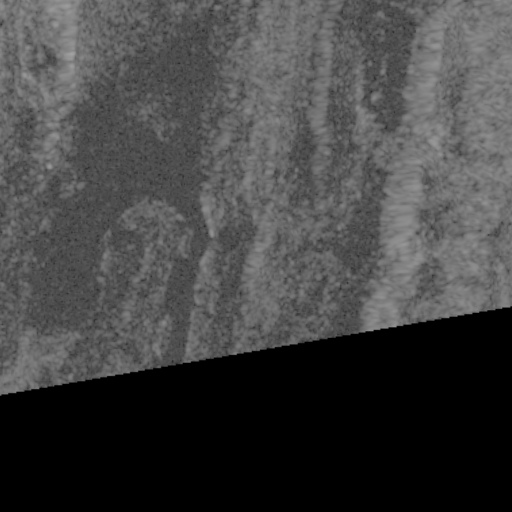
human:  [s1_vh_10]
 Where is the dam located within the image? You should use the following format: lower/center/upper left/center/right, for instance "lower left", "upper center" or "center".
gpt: The dam is located in the upper left of the image.
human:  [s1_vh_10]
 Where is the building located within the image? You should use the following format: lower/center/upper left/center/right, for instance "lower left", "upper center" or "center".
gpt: The building is located in the lower right of the image.
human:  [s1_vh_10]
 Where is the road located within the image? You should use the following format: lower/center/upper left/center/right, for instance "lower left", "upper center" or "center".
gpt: There is no road in the image.

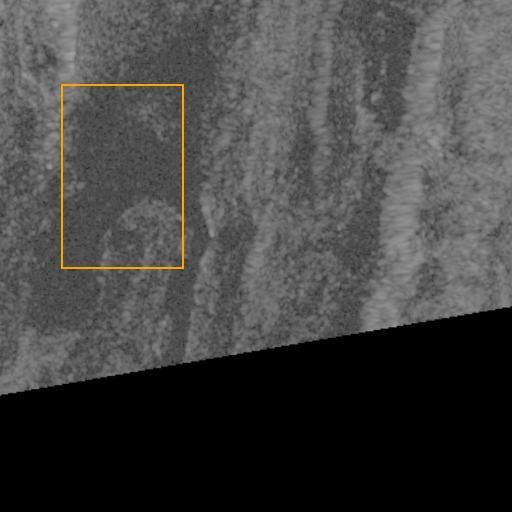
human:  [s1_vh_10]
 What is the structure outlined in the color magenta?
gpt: There is no magenta outline.
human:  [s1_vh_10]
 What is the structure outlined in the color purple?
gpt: There is no structure outlined in purple.